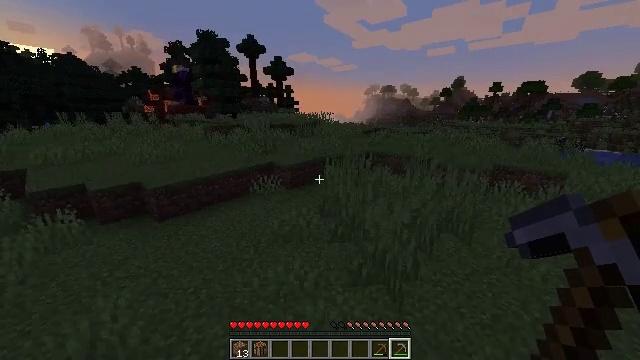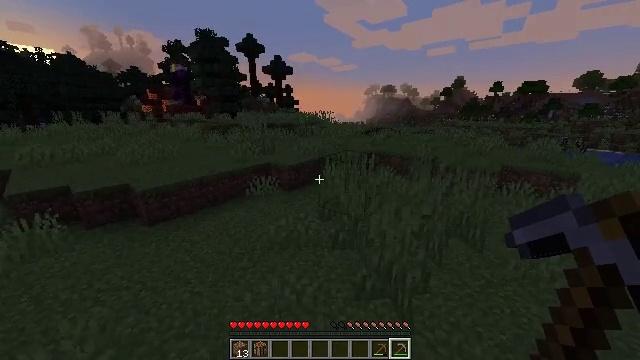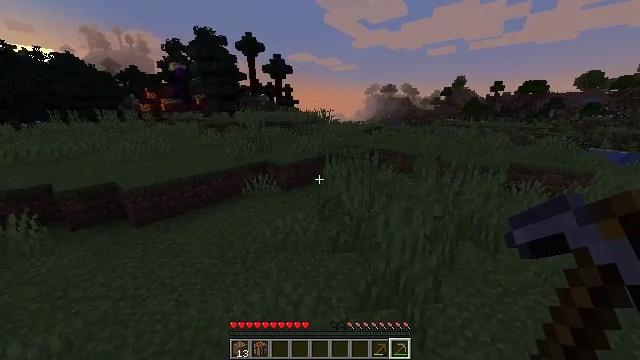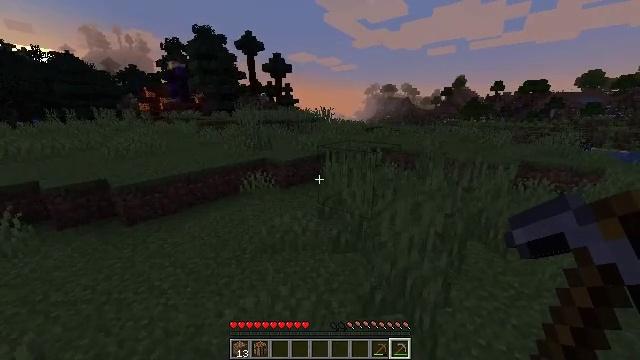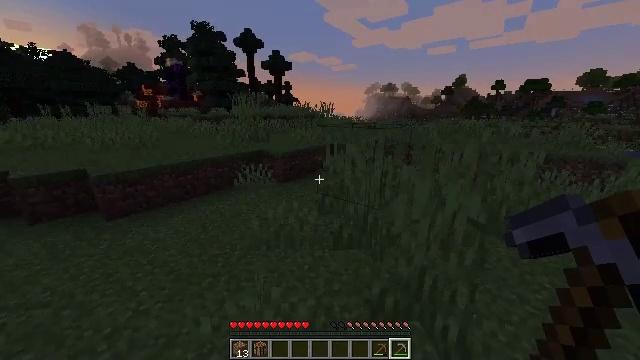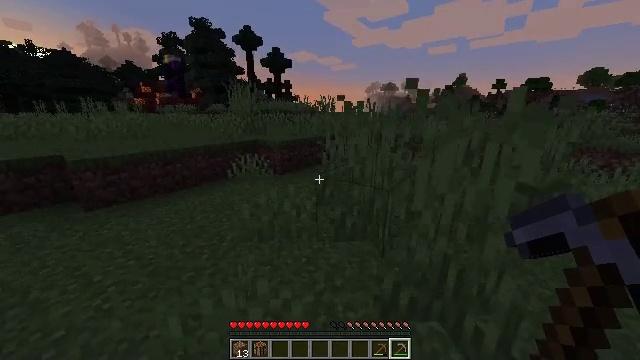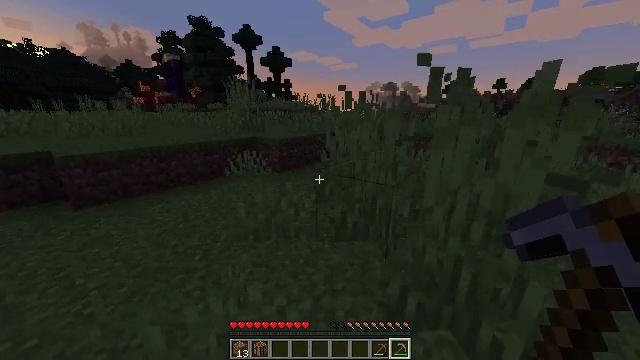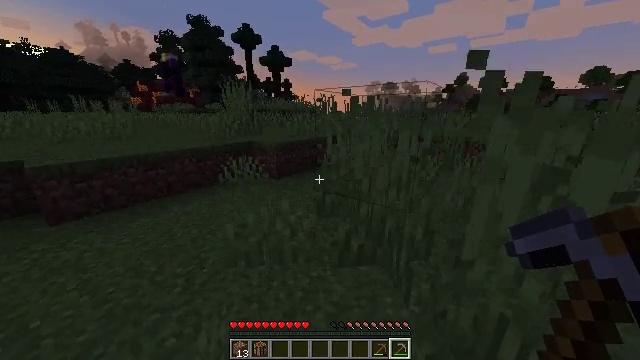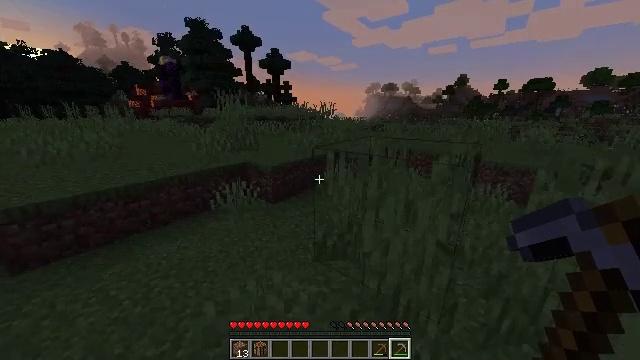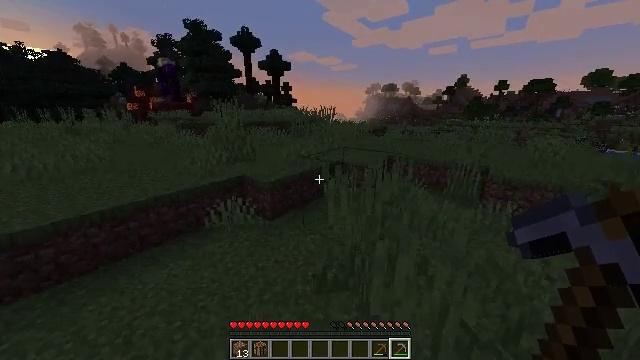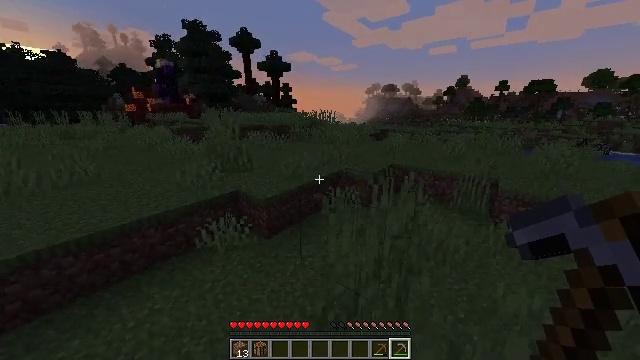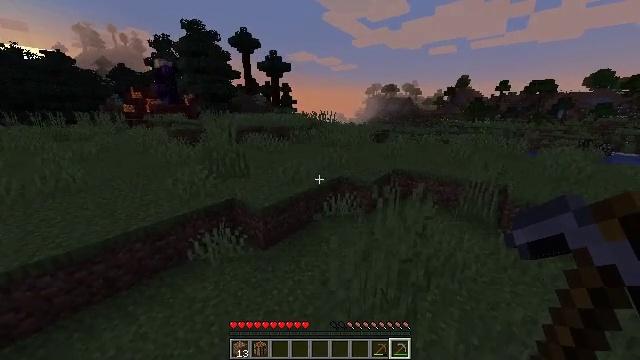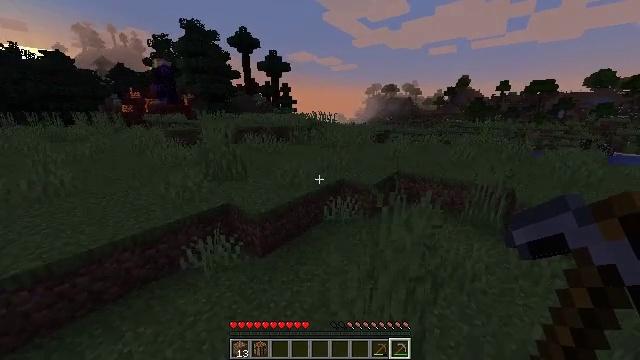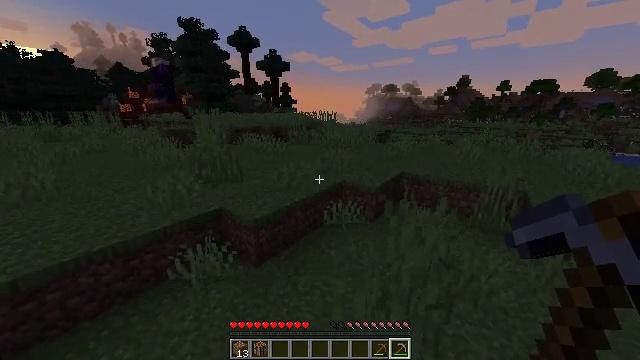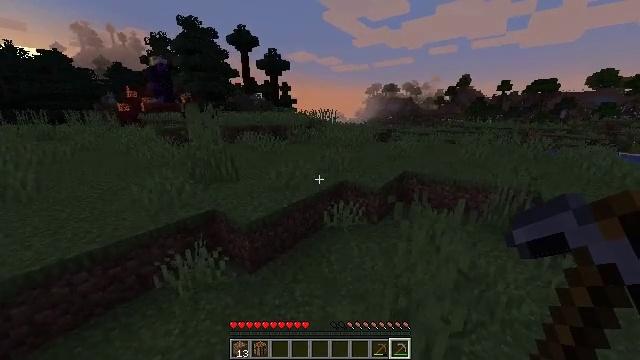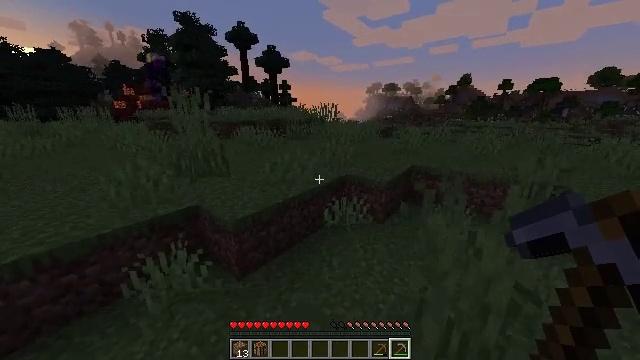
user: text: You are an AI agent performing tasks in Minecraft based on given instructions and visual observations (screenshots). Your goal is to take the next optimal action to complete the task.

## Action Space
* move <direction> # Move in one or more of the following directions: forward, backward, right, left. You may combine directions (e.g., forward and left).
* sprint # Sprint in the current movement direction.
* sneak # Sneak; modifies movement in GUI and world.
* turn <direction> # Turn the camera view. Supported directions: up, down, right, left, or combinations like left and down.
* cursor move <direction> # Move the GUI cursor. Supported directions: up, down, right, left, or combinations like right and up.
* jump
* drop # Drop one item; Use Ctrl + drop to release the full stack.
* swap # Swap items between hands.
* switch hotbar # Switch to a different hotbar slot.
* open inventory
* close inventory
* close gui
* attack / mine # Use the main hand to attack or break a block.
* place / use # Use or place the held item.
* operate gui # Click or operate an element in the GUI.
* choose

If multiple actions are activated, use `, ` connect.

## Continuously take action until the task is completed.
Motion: motion action
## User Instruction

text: Mine a chest to move it.
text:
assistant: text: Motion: move forward, sprint, jump
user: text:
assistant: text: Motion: move forward, sprint, jump
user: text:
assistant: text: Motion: move forward, sprint, jump
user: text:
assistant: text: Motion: move forward, sprint, jump
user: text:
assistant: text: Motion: move forward, sprint, jump
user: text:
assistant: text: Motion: move forward, sprint, jump
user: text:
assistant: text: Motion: move forward, sprint, jump
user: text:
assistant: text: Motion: move forward, sprint, jump
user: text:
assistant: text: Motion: move forward, sprint, jump
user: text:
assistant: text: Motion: move forward, sprint, jump
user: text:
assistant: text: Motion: move forward, sprint, jump
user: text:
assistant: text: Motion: move forward, sprint, jump
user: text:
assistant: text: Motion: move forward, sprint, jump
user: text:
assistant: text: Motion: move forward, sprint
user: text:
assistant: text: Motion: move forward, sprint
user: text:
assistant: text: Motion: move forward, sprint
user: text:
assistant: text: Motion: move forward, sprint, turn left and down
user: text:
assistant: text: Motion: move forward, sprint, turn left
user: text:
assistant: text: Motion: move forward, sprint, turn left
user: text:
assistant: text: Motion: move forward, sprint, turn left
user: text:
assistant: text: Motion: move forward, sprint, turn left, jump
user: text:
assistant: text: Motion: move forward, sprint, turn left, jump
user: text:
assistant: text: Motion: move forward, sprint, jump
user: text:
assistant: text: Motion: move forward, sprint, jump
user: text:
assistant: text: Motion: move forward, sprint, jump
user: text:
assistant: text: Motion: move forward, sprint, jump
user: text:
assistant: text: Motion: move forward, sprint, jump
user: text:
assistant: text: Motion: move forward, sprint, jump
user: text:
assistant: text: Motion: move forward, sprint, jump
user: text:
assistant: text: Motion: move forward, sprint, jump